Question:
Please see the above image. I am seeing the title field in an content item created. How can I get rid of it?
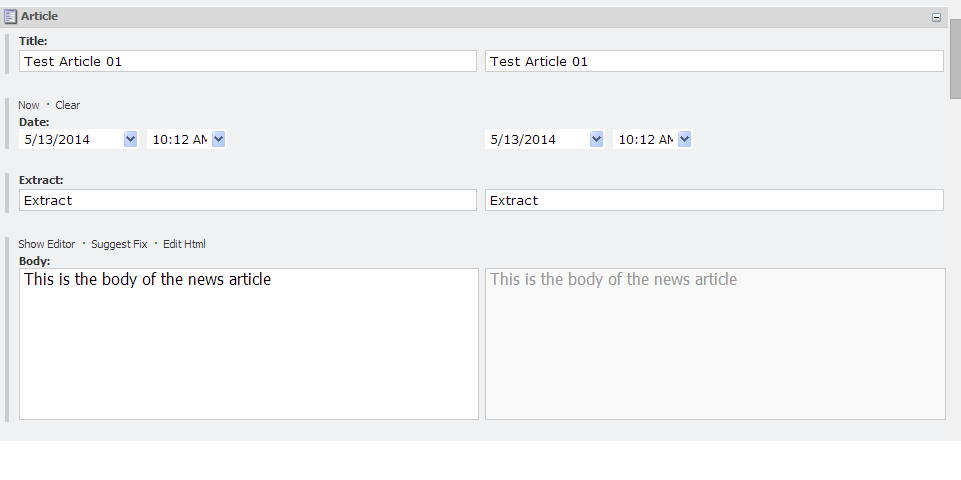
Answer: You have enabled translation mode in Sitecore.
You can disable it from the Ribbon -> Versions -> Translate.